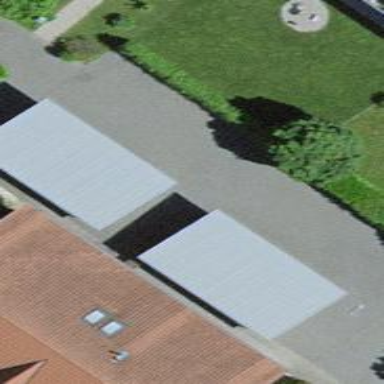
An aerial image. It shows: View of roof of building.